Question:
.
I want to send multiple selected checkbox value with ajax to my controller and filter data based on selected checked value.
This is my model:
'''
public class sample
{
public int Id { get; set; }
public string parent { get; set; }
public virtual ICollection<childsample> childsamples { get; set; }
}
public class childsample
{
public int childid { get; set; }
public string child { get; set; }
}
'''
My view(.cshhtml):
'''
@foreach (var sample in Model.sample)
{
<label class="Parentlabel">
<input type="checkbox" name="parentHeader" class="ParentHeader Right5" />
@sample.parent
</label>
<div class="bgContainer">
@foreach (var child in @sample.childsamples)
{
<label class="childLabel">
<input class="ChildHeader Right5" type="checkbox" name="childHeader" value="@child.child" />@child.child
</label>
}
</div>
}
'''
My controller:
'''
Public ActionResult filterData(int [] checkedIds) // if id is passed as paramter from ajax
'''
Can anybody tell me how do i send this multiple checked checkbox value to
my controller with ajax and filter data based on checked checkbox value?
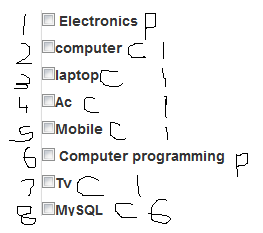
Answer: Use can achieve this using java script array
To get a parent ID you should assign a value for parent checkbox likewise in child checkbox
HTML
'''
<input type="checkbox" name="parentHeader" class="ParentHeader Right5" value="@sample.Id" /> @sample.parent
'''
Call the ajax function in both parent and child class
'''
$(".ParentHeader, .ChildHeader").click(function () {
var parentValueToPush = new Array();
var childValueToPush = new Array();
// Parent checked check box value
$('.ParentHeader:checked').each(function () {
parentValueToPush.push($(this).val());
});
// Child checked check box value
$('.ChildHeader:checked').each(function () {
childValueToPush.push($(this).val());
});
var obj = {
ParentCheckedIds: parentValueToPush,
ChildCheckedIds: childValueToPush,
};
$.ajax({
url: '/Home/filterData',
contentType: 'application/json; charset=utf-8',
type: 'POST',
data: JSON.stringify(obj),
cache: false,
success: function () {
},
error: function (xhr, status, error) {
alert("Error");
}
});
});
'''
'''
public void filterData(List<int> ParentCheckedIds, List<int> ChildCheckedIds)
{
// Code
}
'''